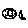
Label: moon